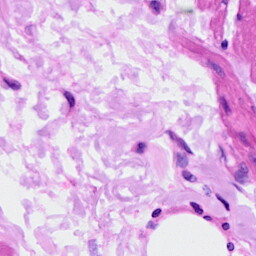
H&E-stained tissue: Ovarian